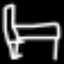
Label: bed